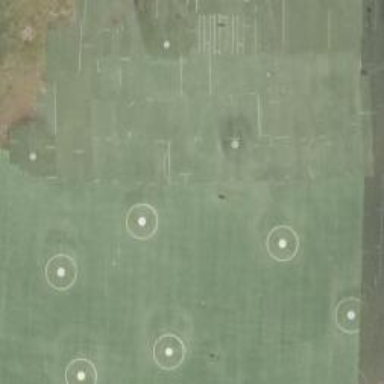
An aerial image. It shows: Driving range for golf on grass.